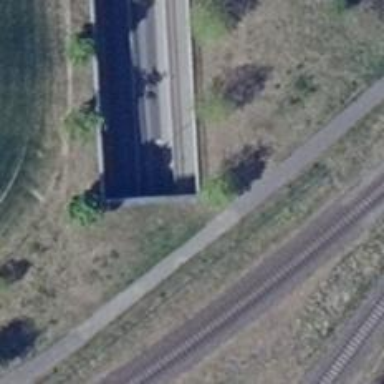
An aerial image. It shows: Sidewalk that goes through tunnel.